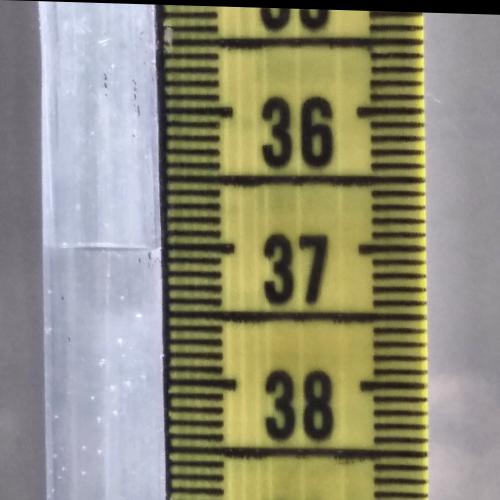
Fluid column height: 37.0 cm